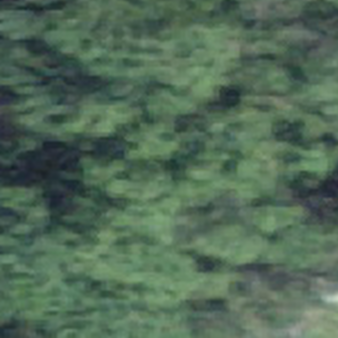
Label: other